Field crop: maize
Growth stage: 1
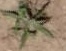
Species: atriplex